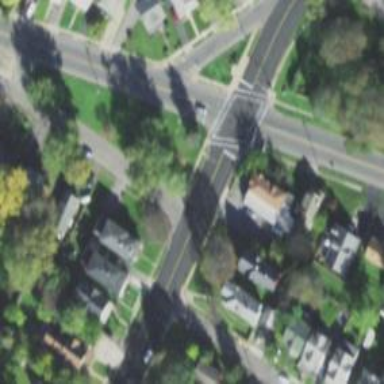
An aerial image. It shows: Road with stop sign.